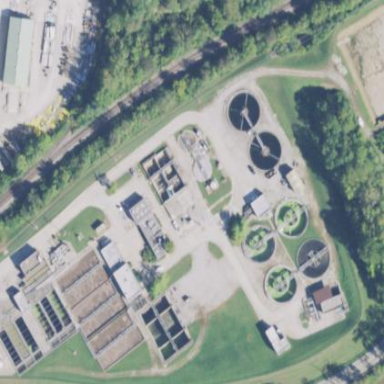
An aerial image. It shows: View of wastewater plant.